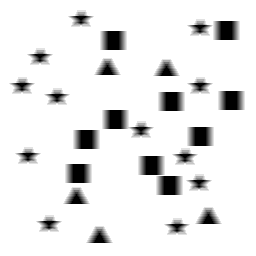
Squares: 10
Triangles: 5
Stars: 12
Total shapes: 27